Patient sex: M
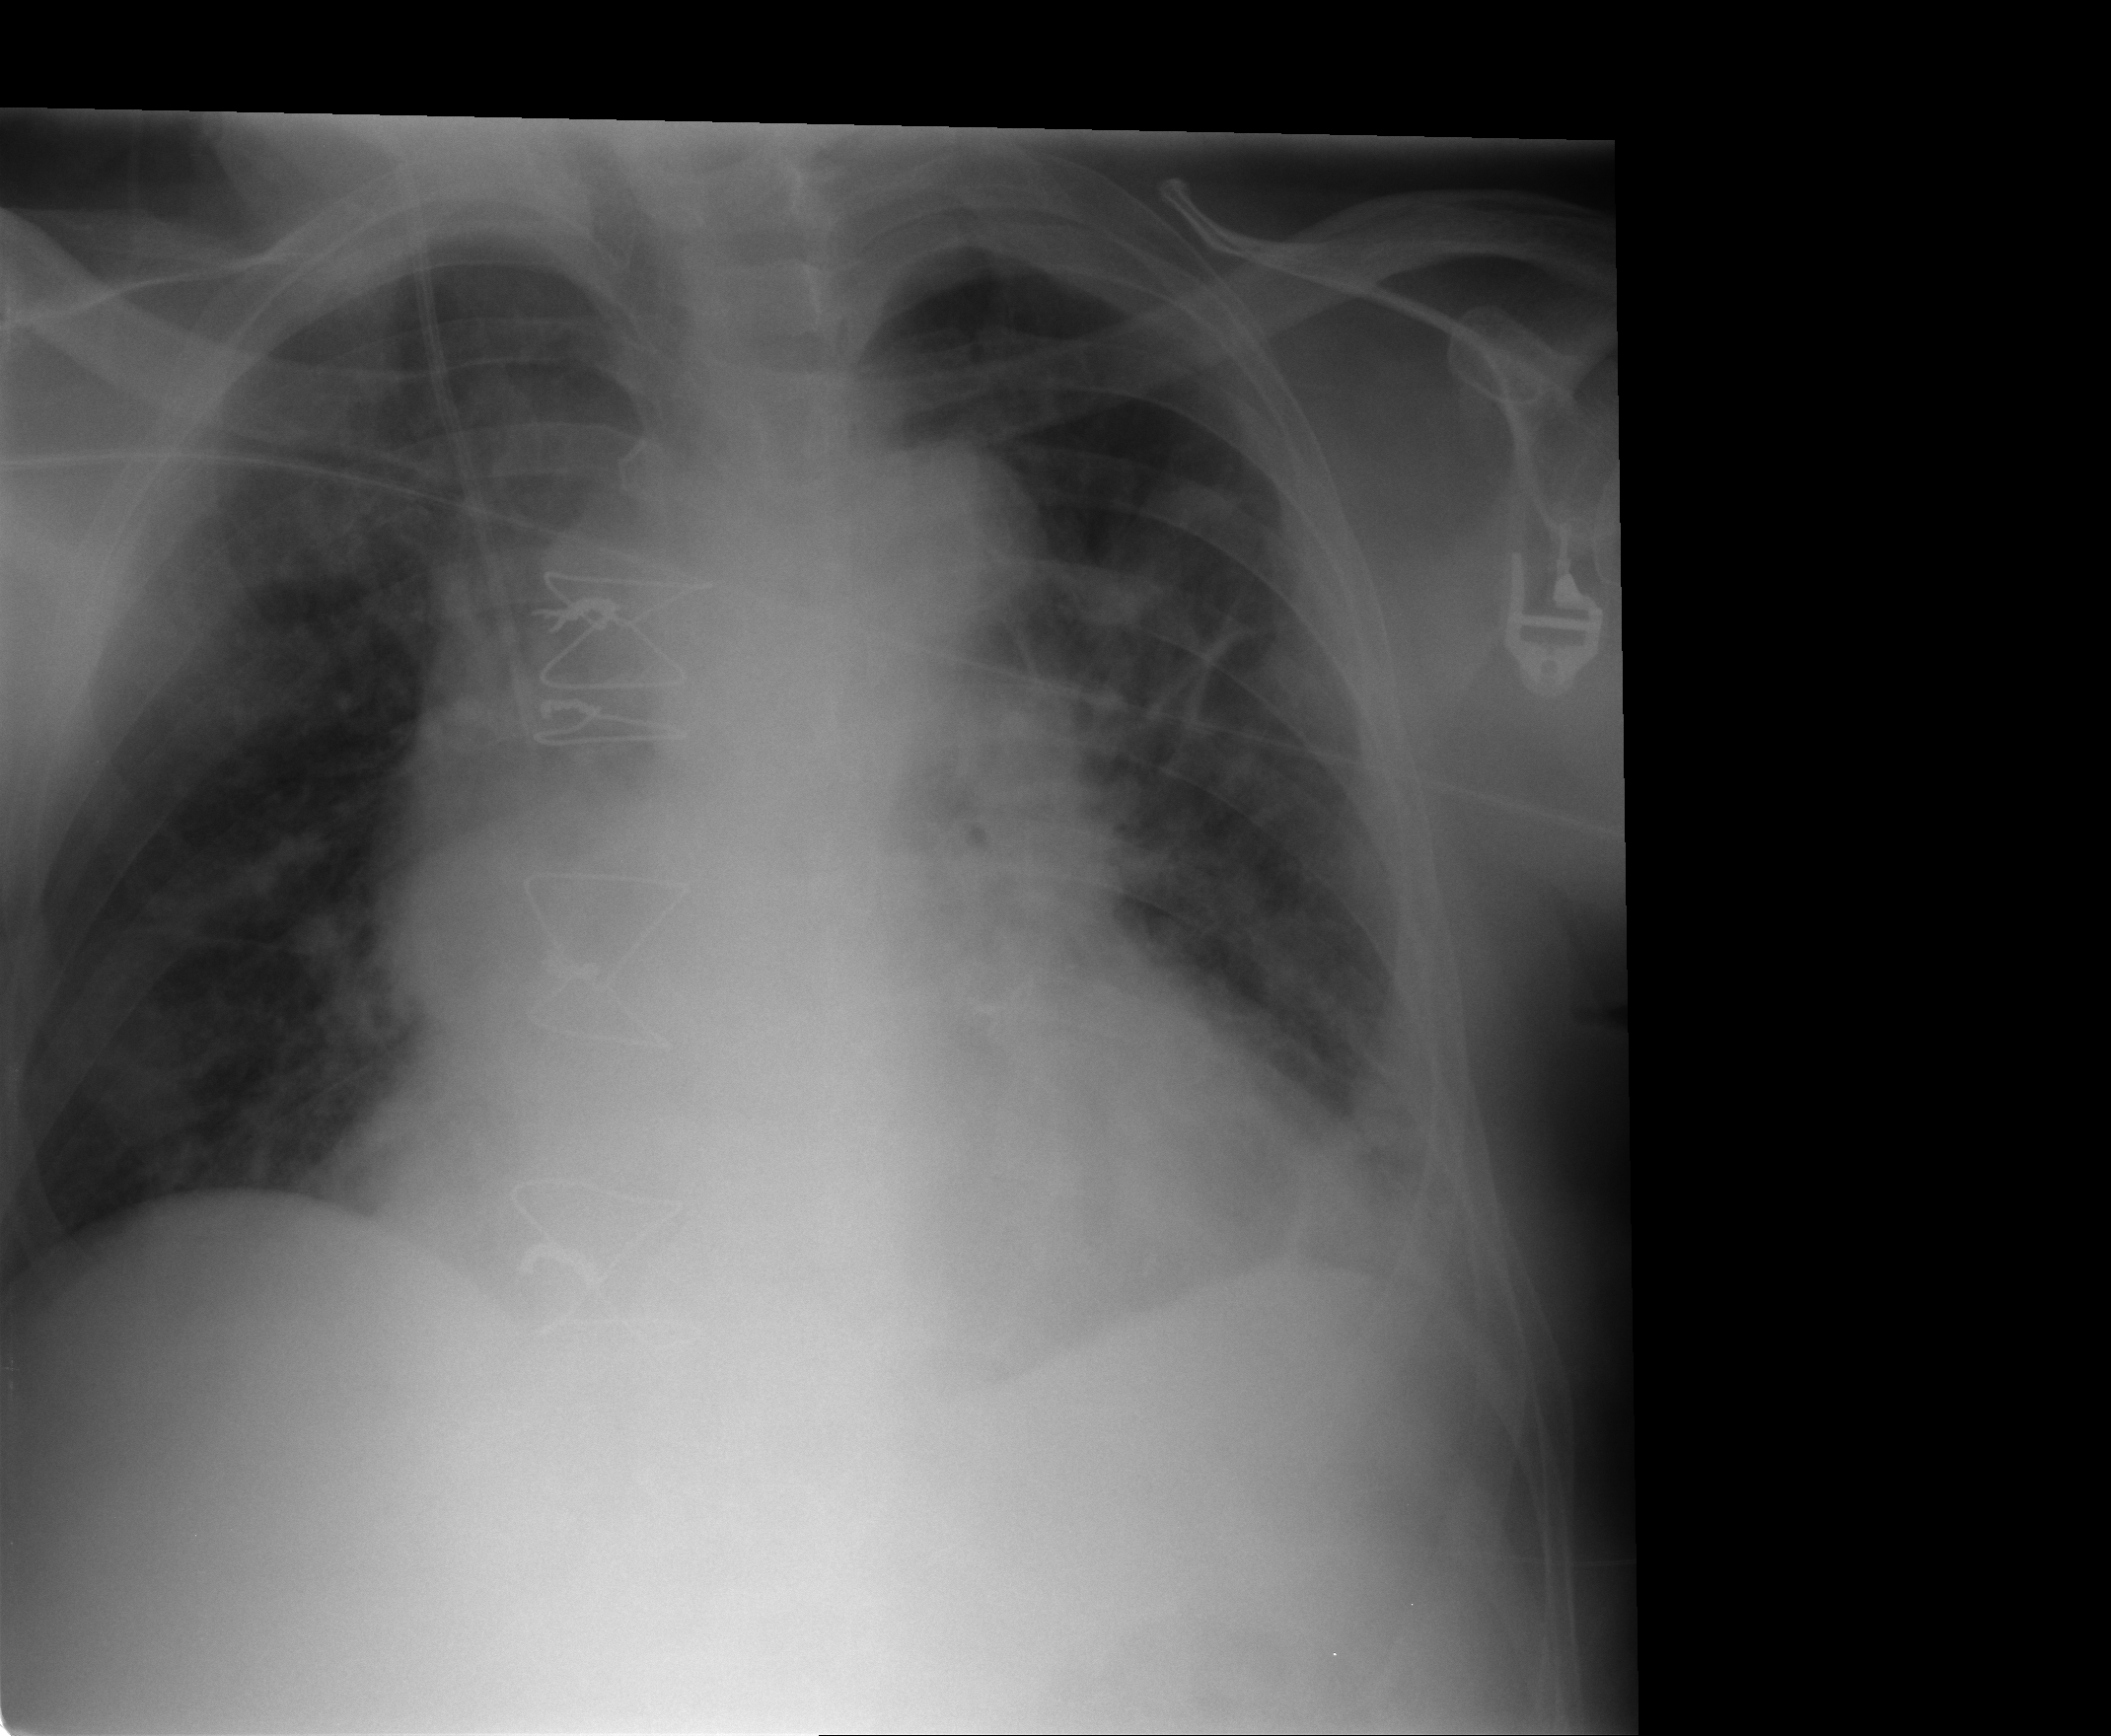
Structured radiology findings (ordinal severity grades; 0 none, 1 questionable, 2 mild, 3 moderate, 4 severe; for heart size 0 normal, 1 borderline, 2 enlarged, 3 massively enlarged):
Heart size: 2
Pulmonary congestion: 2
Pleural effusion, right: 0
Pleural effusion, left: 2
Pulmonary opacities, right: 1
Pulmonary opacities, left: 1
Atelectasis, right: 0
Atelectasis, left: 2